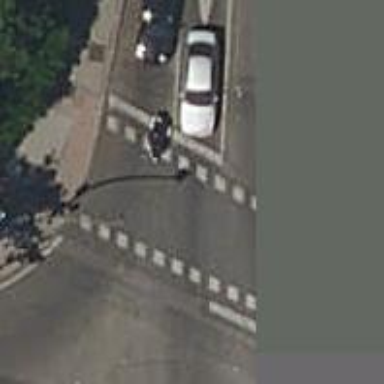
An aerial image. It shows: Road with traffic signals.